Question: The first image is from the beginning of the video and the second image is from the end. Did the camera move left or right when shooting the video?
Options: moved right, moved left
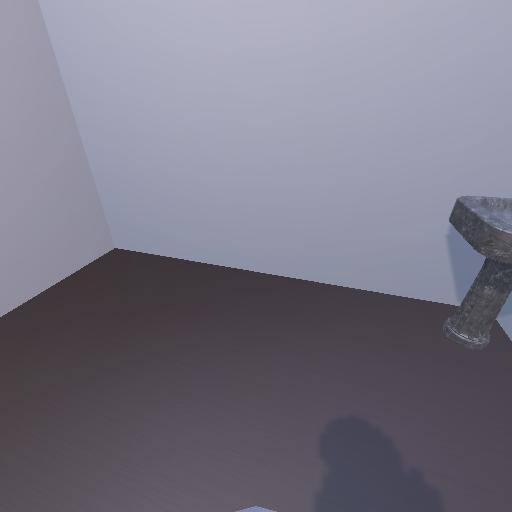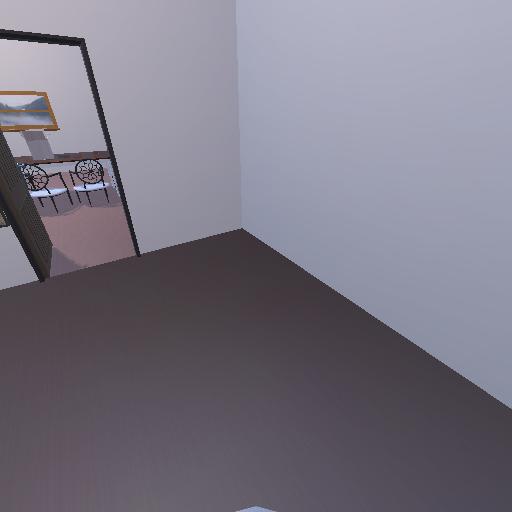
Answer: moved right